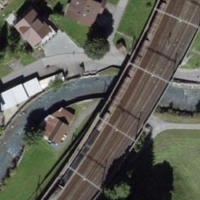
EUNIS habitat code: 55
Species observed at this site:
Phoenicurus ochruros
Hesperis matronalis
Senecio viscosus